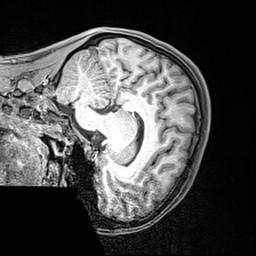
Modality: T1w
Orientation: sagittal
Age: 21
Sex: female
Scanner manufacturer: siemens
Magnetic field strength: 3 T
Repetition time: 2.4 s
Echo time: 0.00217 s